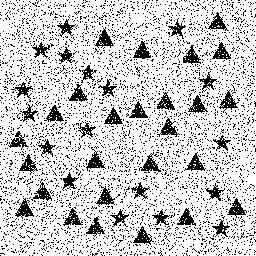
Squares: 0
Triangles: 26
Stars: 18
Total shapes: 44